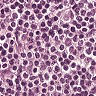
Metastatic tissue present: no